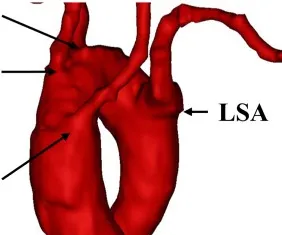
Preoperative 3D-CT reconstruction. (E, F) show the right aortic arch with branches and KD. LCA, left common carotid artery; RCA, right common carotid artery; RSA, right subclavian artery; LSA, left subclavian artery; RAA, right aortic arch; KD, kommerell diverticulum.
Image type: radiology (ct)